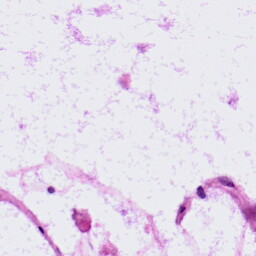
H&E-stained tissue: LymphNode